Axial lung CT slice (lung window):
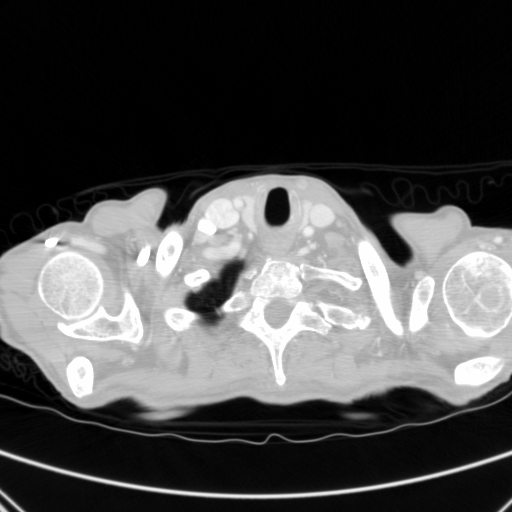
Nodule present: no